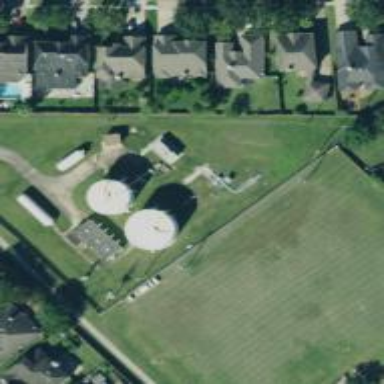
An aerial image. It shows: Silo.